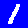
Digit: 1